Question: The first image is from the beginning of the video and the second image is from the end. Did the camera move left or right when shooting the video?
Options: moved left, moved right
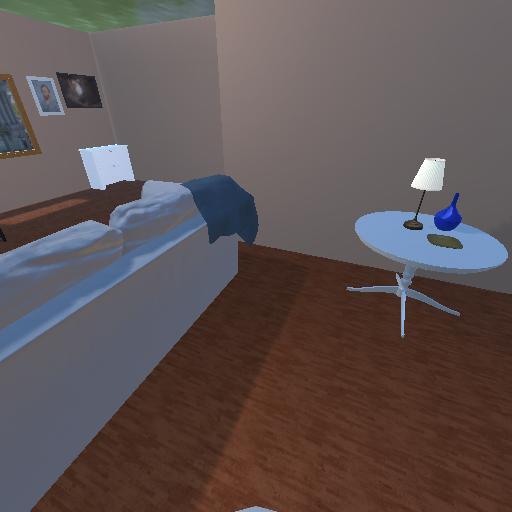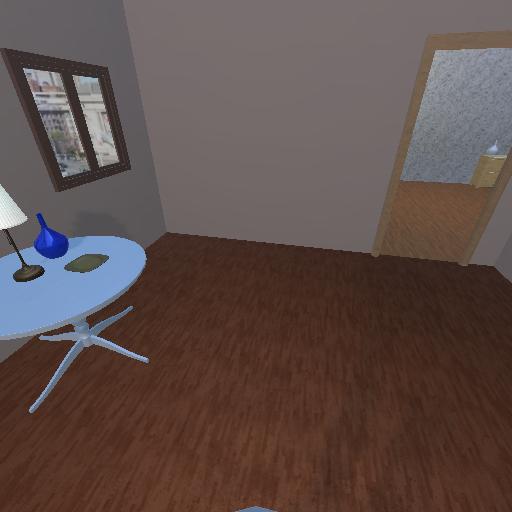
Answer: moved left